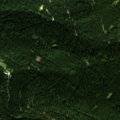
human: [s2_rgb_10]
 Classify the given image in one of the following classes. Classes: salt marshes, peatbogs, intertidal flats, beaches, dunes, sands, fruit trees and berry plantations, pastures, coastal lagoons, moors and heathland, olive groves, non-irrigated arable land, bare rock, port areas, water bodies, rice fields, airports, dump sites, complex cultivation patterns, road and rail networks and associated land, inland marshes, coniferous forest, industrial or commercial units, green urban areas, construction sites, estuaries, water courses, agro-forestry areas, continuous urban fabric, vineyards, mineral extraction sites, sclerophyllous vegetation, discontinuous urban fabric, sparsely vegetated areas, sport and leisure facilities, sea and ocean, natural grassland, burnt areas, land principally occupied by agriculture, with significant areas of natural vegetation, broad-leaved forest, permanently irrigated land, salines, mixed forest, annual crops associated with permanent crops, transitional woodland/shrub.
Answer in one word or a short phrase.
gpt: coniferous forest